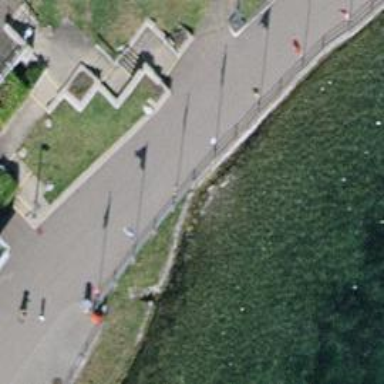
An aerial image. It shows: Flagpole structure.